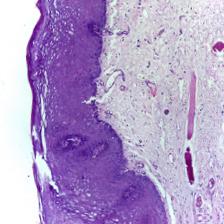
Diagnosis: Normal